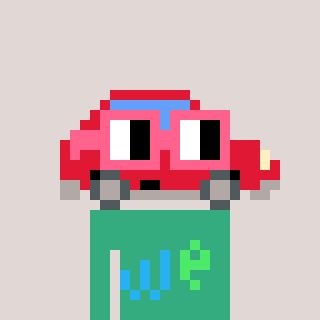
a pixel art character with square pink glasses, a car-shaped head and a teal-colored body on a warm background